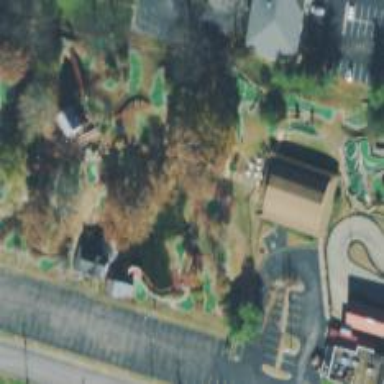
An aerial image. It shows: Miniature golf course.